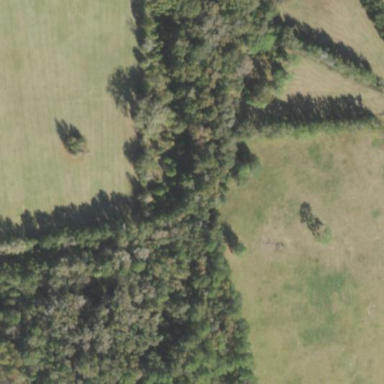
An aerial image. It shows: Mixed leaf woodland.